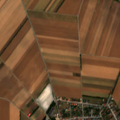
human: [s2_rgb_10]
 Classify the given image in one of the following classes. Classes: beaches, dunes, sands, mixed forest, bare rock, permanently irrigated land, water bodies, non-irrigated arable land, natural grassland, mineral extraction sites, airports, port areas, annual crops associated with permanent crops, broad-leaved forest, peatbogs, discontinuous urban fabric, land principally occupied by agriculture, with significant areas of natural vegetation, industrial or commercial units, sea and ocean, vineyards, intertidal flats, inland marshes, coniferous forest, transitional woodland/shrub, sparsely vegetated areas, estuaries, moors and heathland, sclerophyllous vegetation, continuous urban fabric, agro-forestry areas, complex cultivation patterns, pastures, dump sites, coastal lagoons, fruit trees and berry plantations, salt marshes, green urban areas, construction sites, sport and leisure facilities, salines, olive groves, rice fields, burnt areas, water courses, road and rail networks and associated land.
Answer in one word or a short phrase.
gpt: discontinuous urban fabric, non-irrigated arable land